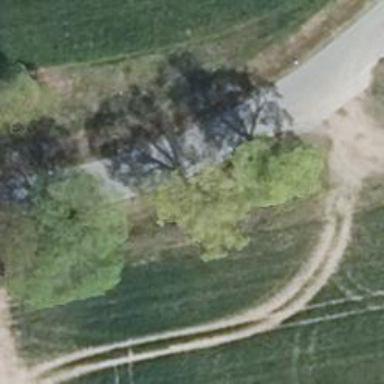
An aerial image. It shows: Row of deciduous broadleaved trees.